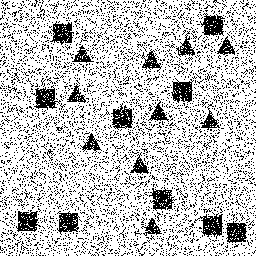
Squares: 10
Triangles: 10
Stars: 0
Total shapes: 20